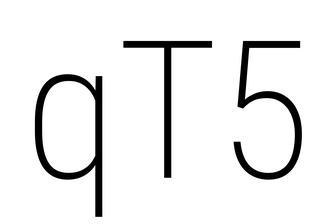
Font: Roboto_Condensed_ExtraLight